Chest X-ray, AP view. Patient: 28 years old, sex M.
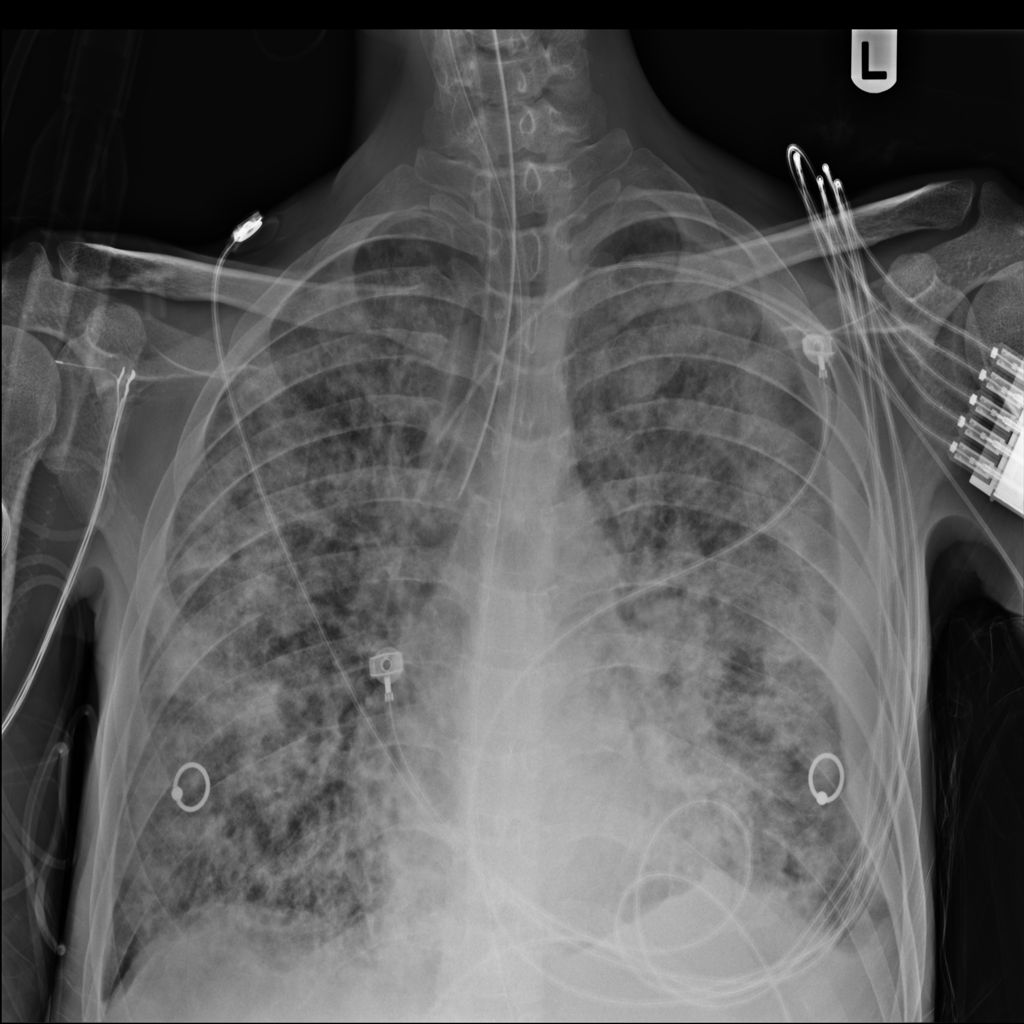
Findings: No Finding